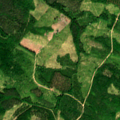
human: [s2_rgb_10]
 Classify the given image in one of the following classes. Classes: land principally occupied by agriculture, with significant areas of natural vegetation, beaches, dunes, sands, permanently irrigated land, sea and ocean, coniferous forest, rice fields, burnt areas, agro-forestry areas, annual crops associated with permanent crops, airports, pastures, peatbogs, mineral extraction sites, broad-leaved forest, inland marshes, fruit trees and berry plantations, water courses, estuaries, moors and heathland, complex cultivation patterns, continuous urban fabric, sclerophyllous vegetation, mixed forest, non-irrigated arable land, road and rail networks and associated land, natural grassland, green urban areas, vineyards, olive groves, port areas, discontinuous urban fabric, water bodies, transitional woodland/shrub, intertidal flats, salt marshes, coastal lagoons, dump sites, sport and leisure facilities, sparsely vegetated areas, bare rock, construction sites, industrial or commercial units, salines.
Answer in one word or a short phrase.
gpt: coniferous forest, mixed forest, transitional woodland/shrub